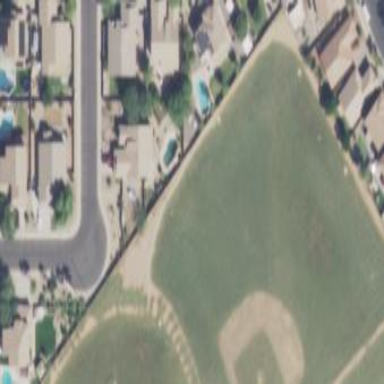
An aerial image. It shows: Baseball pitch for leisure land activities.